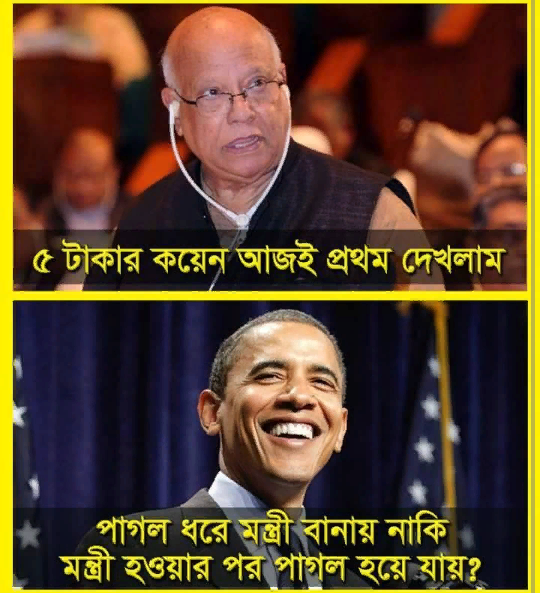
Caption: ৫ টাকার কয়েন আজই প্রথম দেখলাম পাগল ধরে মন্ত্রী বানায় নাকি মন্ত্রী হওয়ার পর পাগল হয়ে যায়?
Label: hate